Question:
As seen in the above picture you see this arrow at the right side that is pointing from a other layout to a selected listitem in a listview. I don't know how this is called, so I don't know what to google.
How would one achieve this?
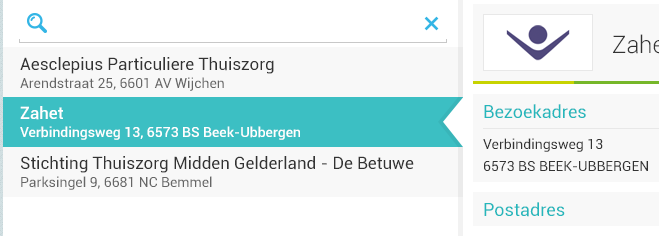
Answer: Use a selector to achieve this. such that the listview's listitemselector will be set to the custom selector that you make. Also in the selector you will have an image as that green colored selector.
for example:
'''
<?xml version="1.0" encoding="utf-8"?>
<selector xmlns:android="http://schemas.android.com/apk/res/android" >
<item android:state_focused="true" android:drawable="@drawable/bg_green_with_arrow"></item>
<item android:state_selected="true" android:drawable="@drawable/bg_green_with_arrow"></item>
<item android:state_active="true" android:drawable="@drawable/bg_green_with_arrow"></item>
<item android:state_pressed="true" android:drawable="@drawable/bg_green_with_arrow"></item>
<item android:drawable="@drawable/bg_white_plain"></item>
</selector>
'''